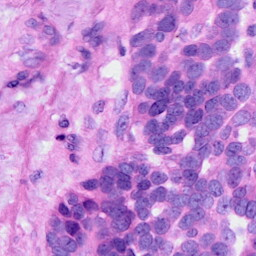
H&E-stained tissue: Ovarian